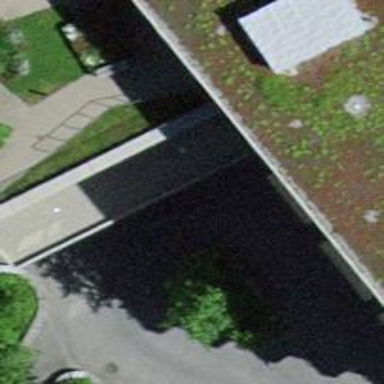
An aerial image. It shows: View of roof of building.